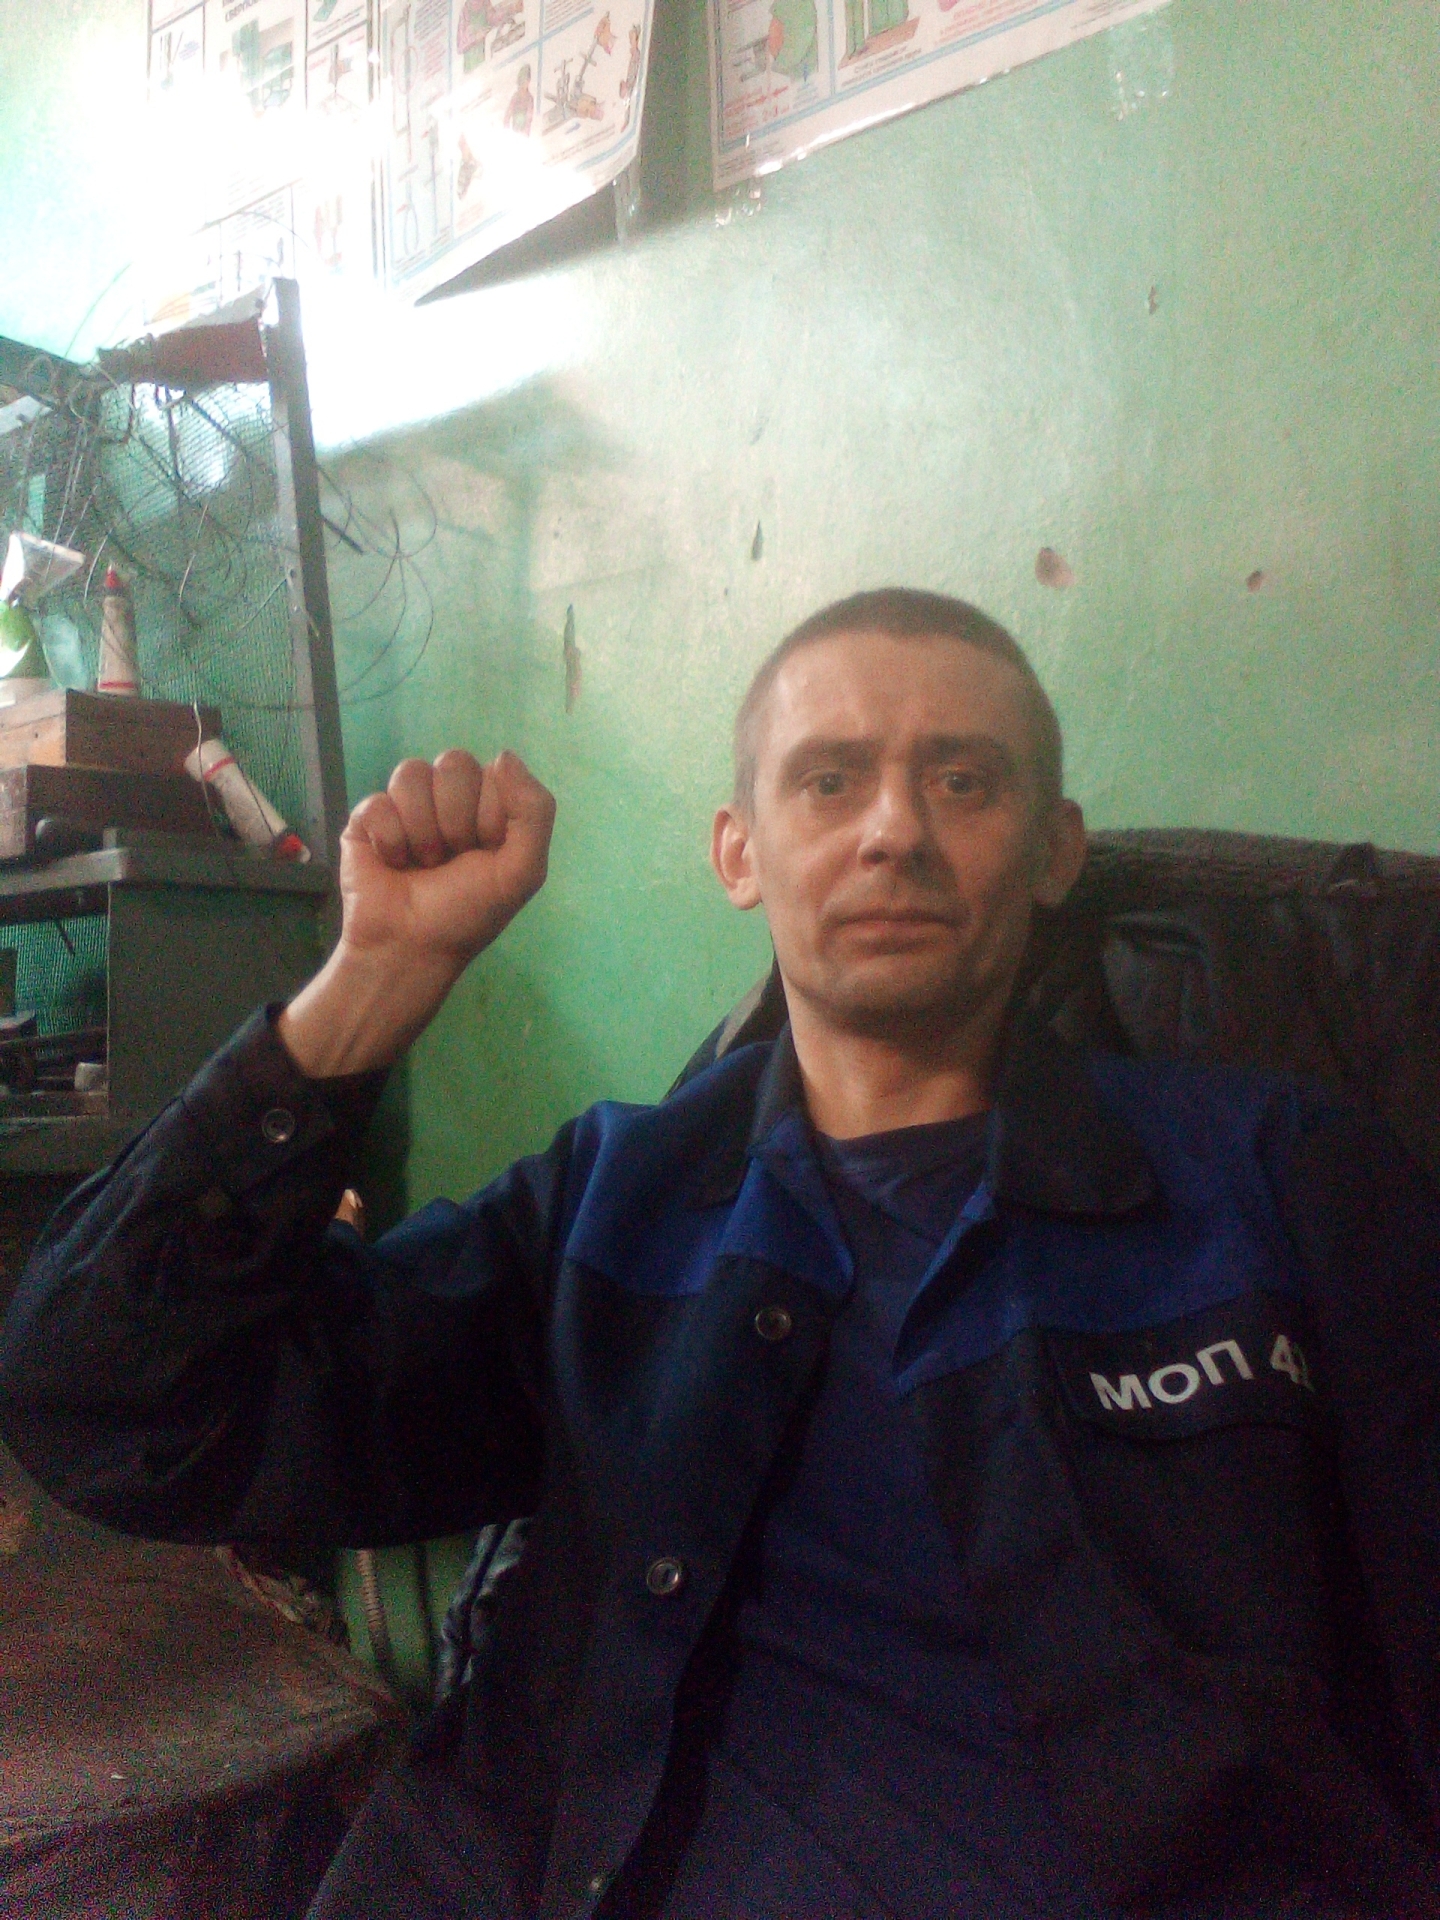
Label: noise